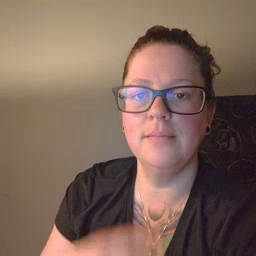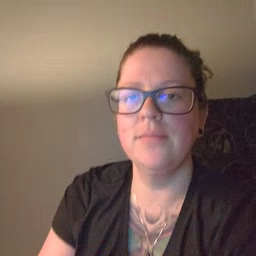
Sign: hesheit